Interaction volume radius: 5 \u00c5
Interaction volume height: 30 \u00c5
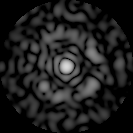
Disorder parameter: 0.8164